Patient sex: F
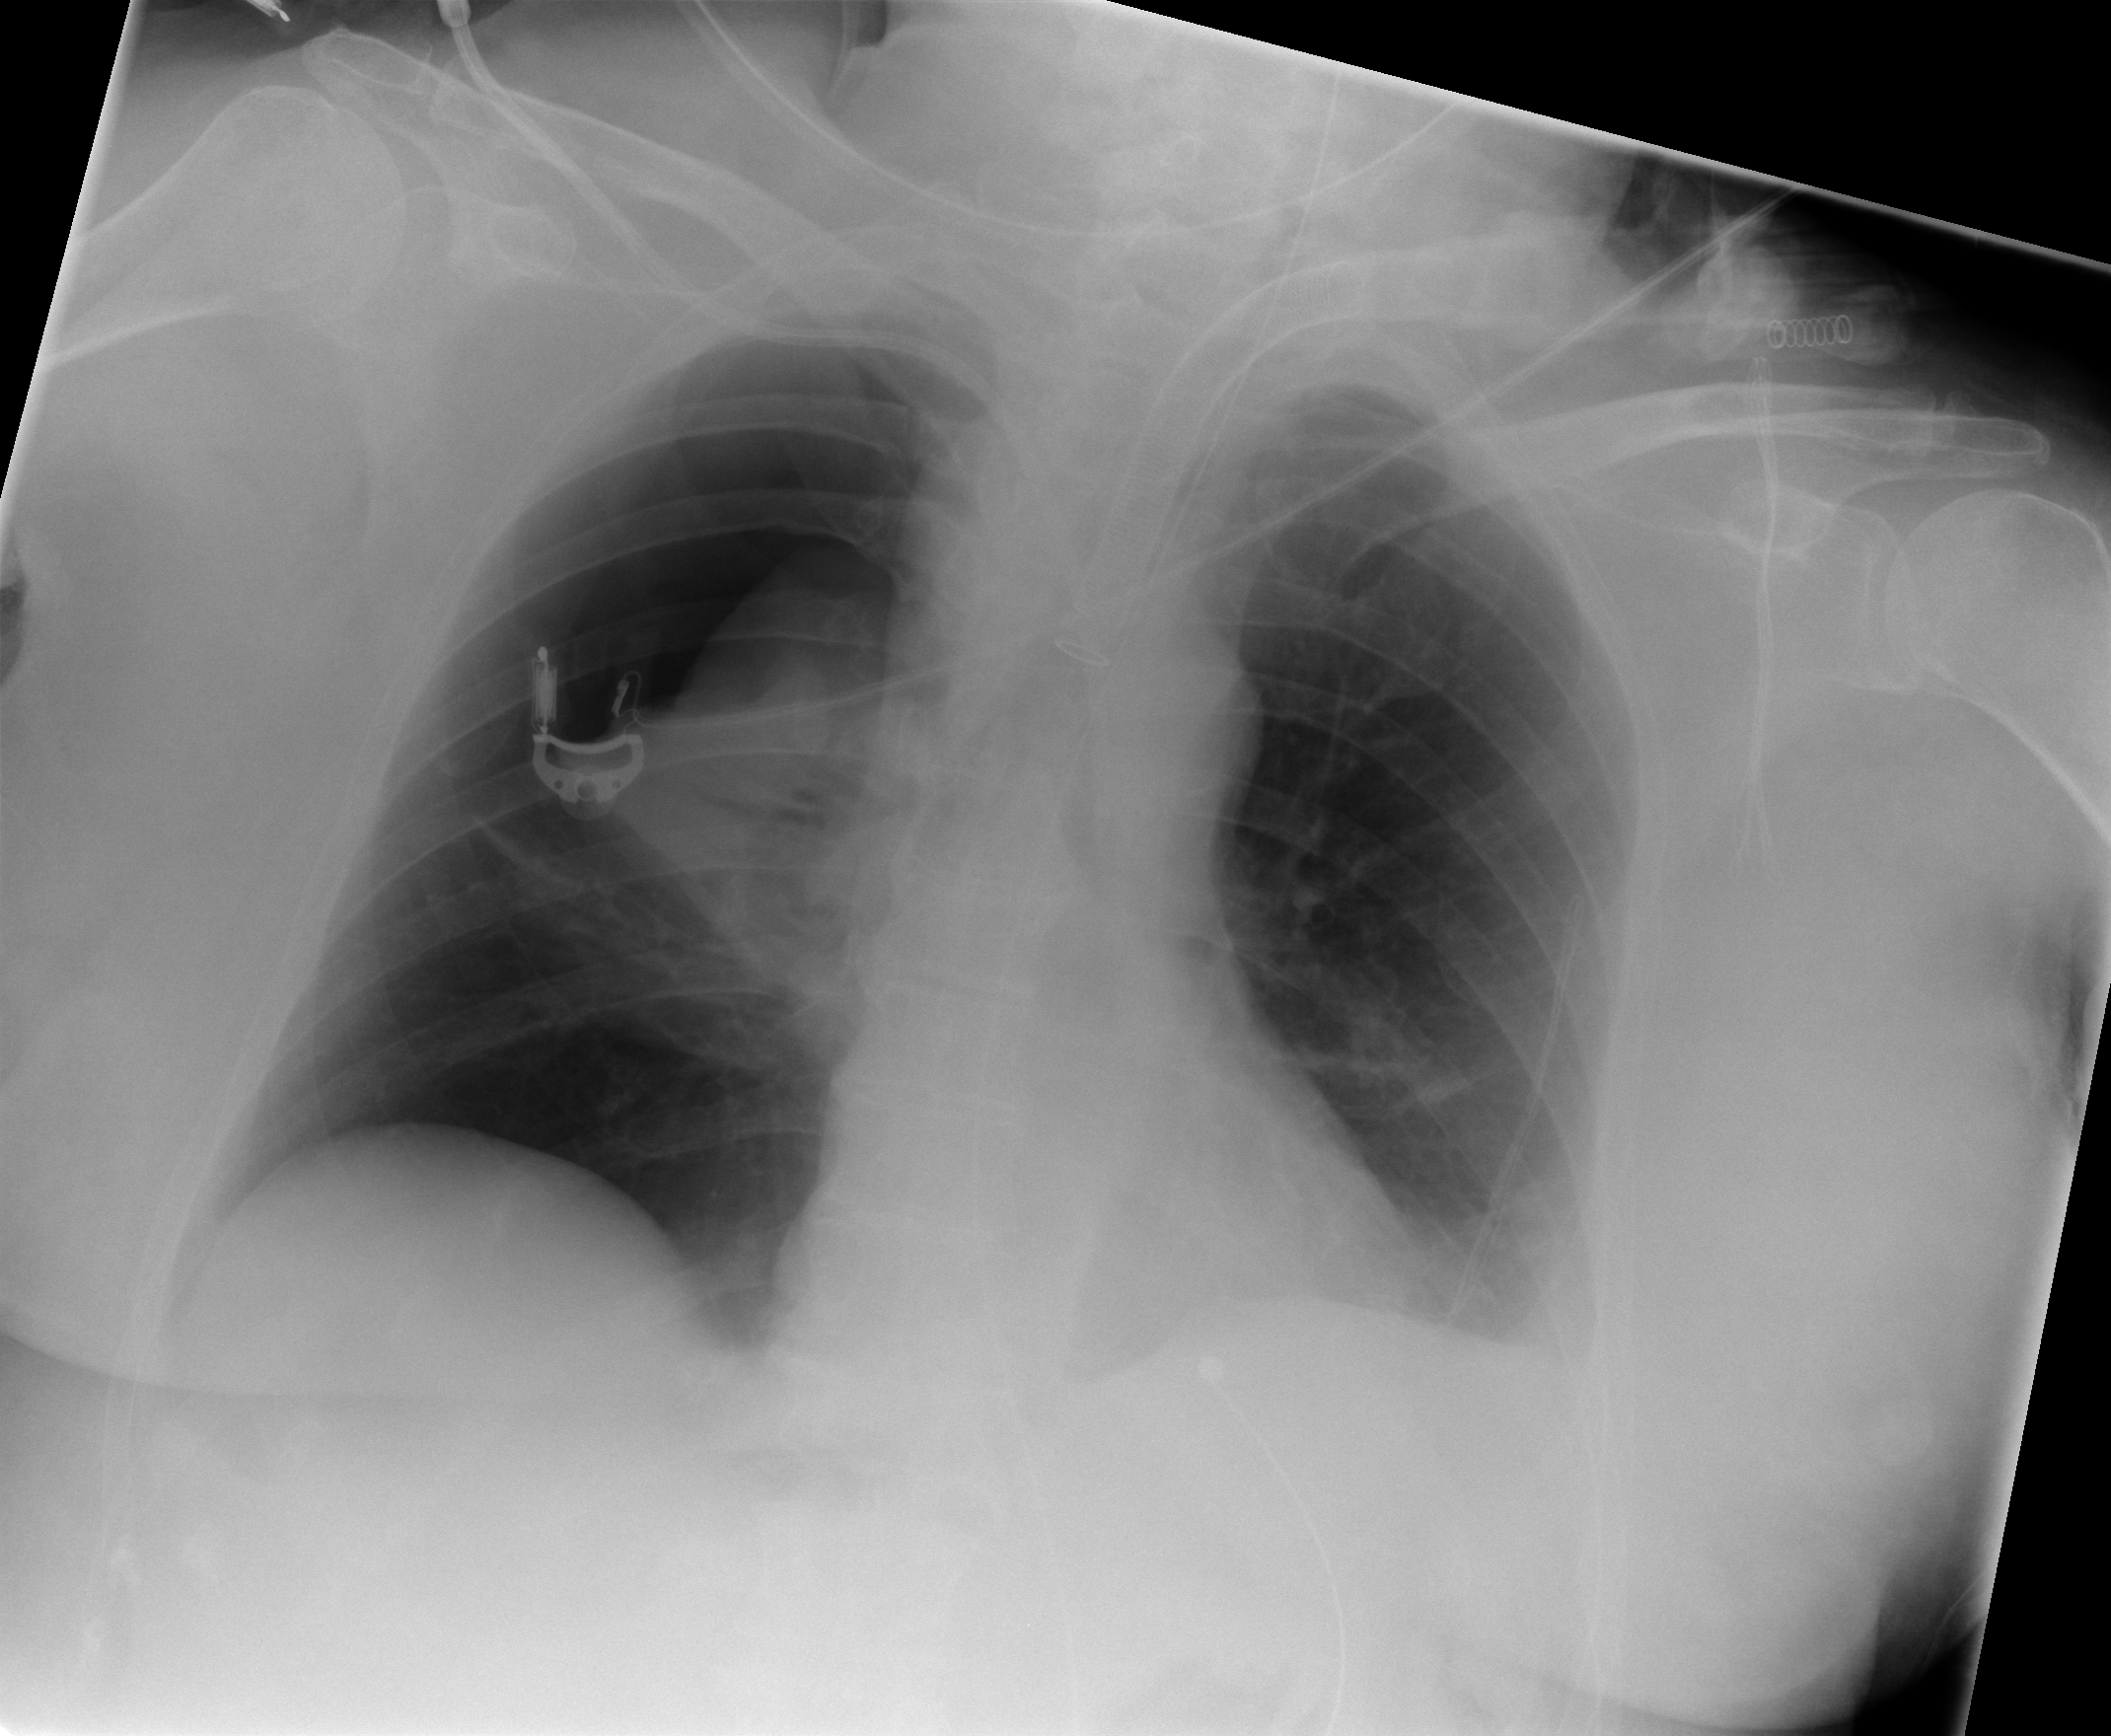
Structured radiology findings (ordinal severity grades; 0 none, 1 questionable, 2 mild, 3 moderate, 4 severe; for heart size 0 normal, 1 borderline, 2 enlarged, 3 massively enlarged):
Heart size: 0
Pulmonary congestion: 0
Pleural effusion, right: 0
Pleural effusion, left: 0
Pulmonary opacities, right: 0
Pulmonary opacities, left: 0
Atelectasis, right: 2
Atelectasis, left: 0